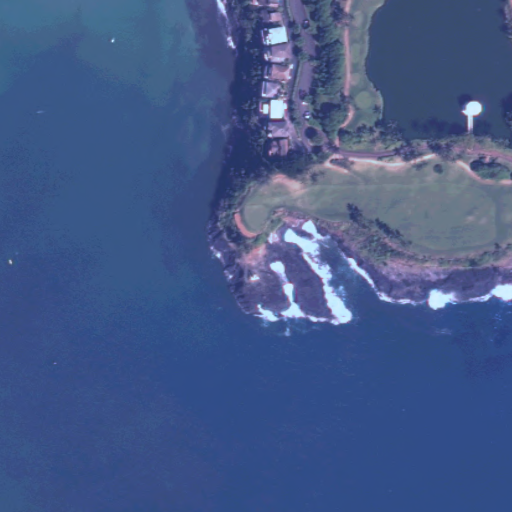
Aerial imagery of cape in Hawaii named Kūkiʻi Point containing only unknown